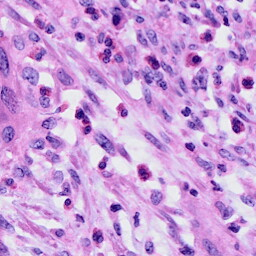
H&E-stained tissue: Cervix